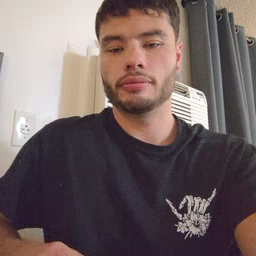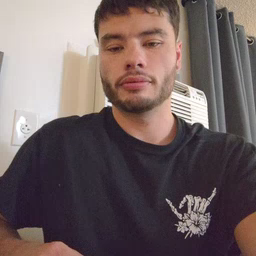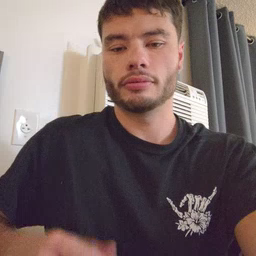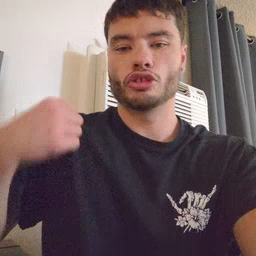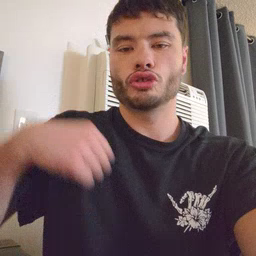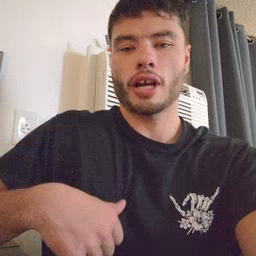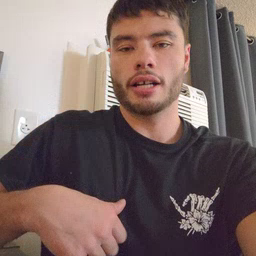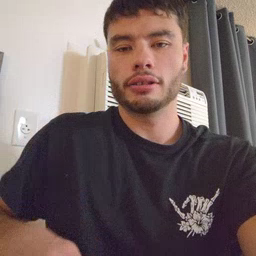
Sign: jacket